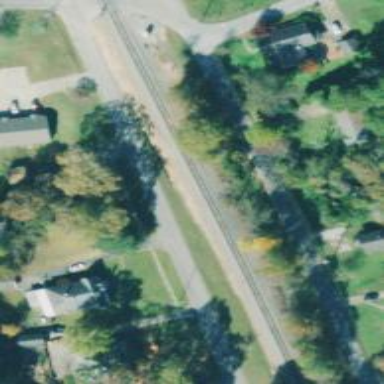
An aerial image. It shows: Railway track.